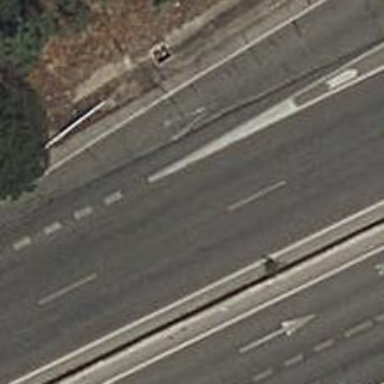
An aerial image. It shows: Road with "give way" sign.